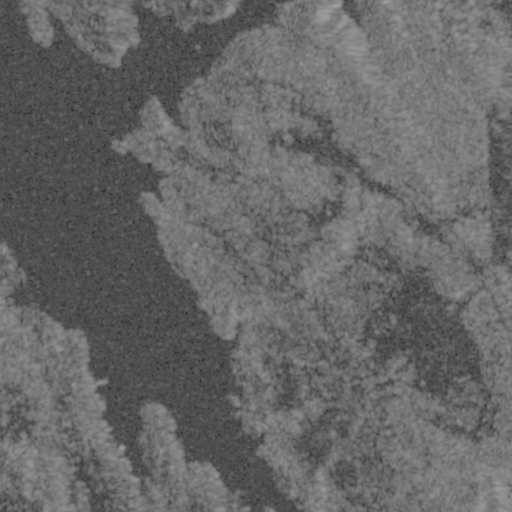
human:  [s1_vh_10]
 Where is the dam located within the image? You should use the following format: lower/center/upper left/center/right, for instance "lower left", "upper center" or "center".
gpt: The dam is located in the center left of the image.
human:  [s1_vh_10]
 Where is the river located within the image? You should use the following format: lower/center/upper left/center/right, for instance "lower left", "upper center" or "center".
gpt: The river is located in the center left of the image.
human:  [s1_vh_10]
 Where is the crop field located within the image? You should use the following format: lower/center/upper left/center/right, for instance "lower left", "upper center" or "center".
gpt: There is no crop field in the image.

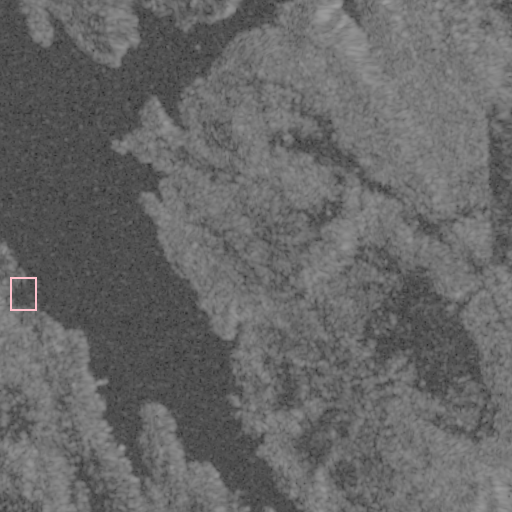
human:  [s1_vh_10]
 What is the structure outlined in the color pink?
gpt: The structure outlined in pink is a dam.
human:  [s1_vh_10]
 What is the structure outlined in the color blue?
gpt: There is no blue outline.